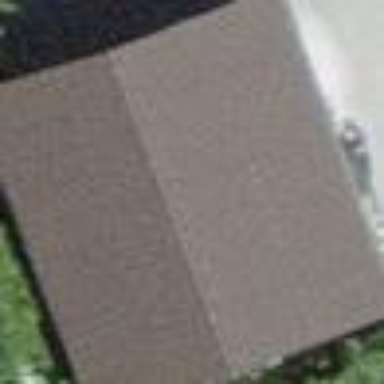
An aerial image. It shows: Garage building.